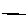
Label: line